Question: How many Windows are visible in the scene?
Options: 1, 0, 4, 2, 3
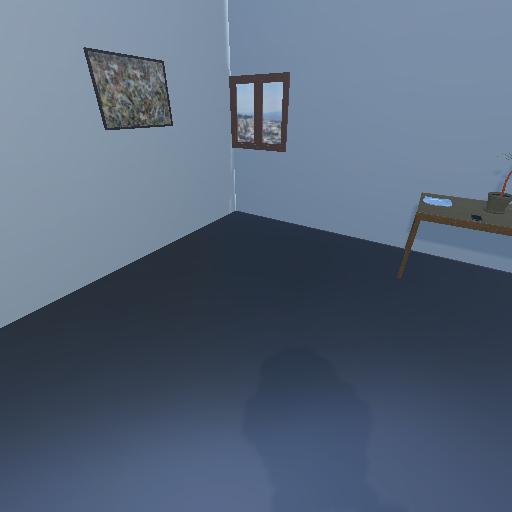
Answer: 1